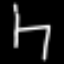
Label: chair